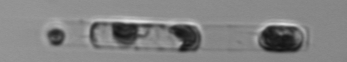
Label: Guinardia_delicatula_TAG_internal_parasite